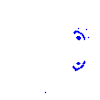
Particle: kaon